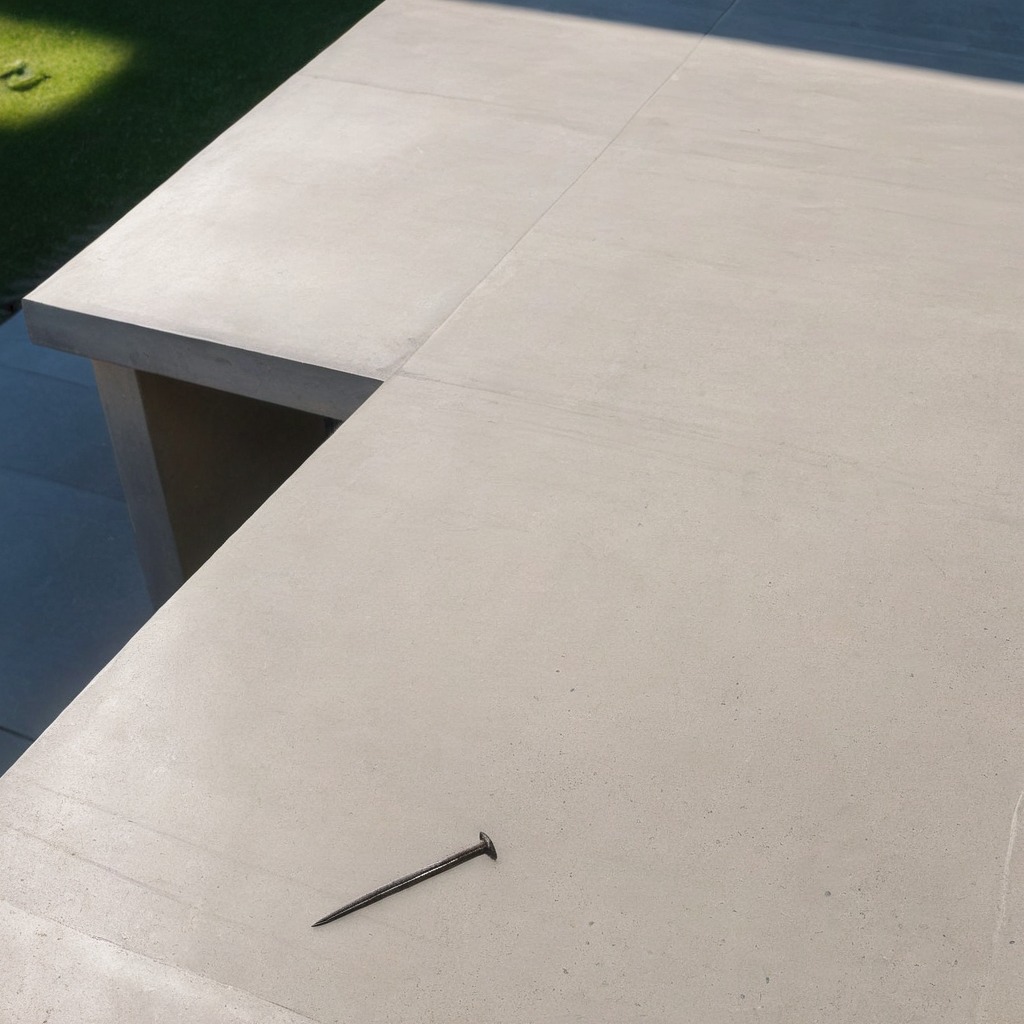
A iron nail is lying on a wooden table.